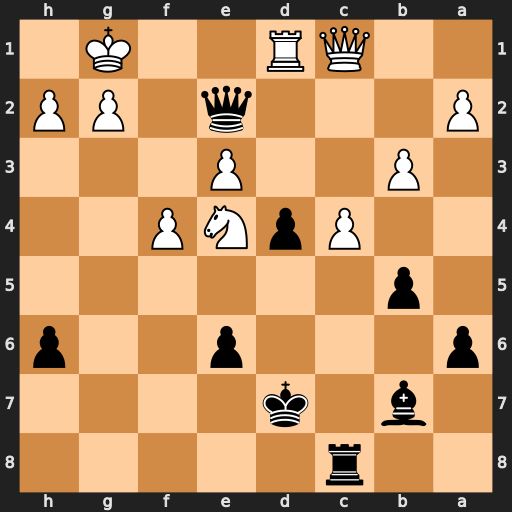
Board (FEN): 2r5/1b1k4/p3p2p/1p6/2PpNP2/1P2P3/P3q1PP/2QR2K1
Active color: b
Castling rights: -
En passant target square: -
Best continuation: Bxe4 Rxd4+ Bd5 Qd2 Qxd2 Rxd2 bxc4 bxc4 Rxc4